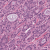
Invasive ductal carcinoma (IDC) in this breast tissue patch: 1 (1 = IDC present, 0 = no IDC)